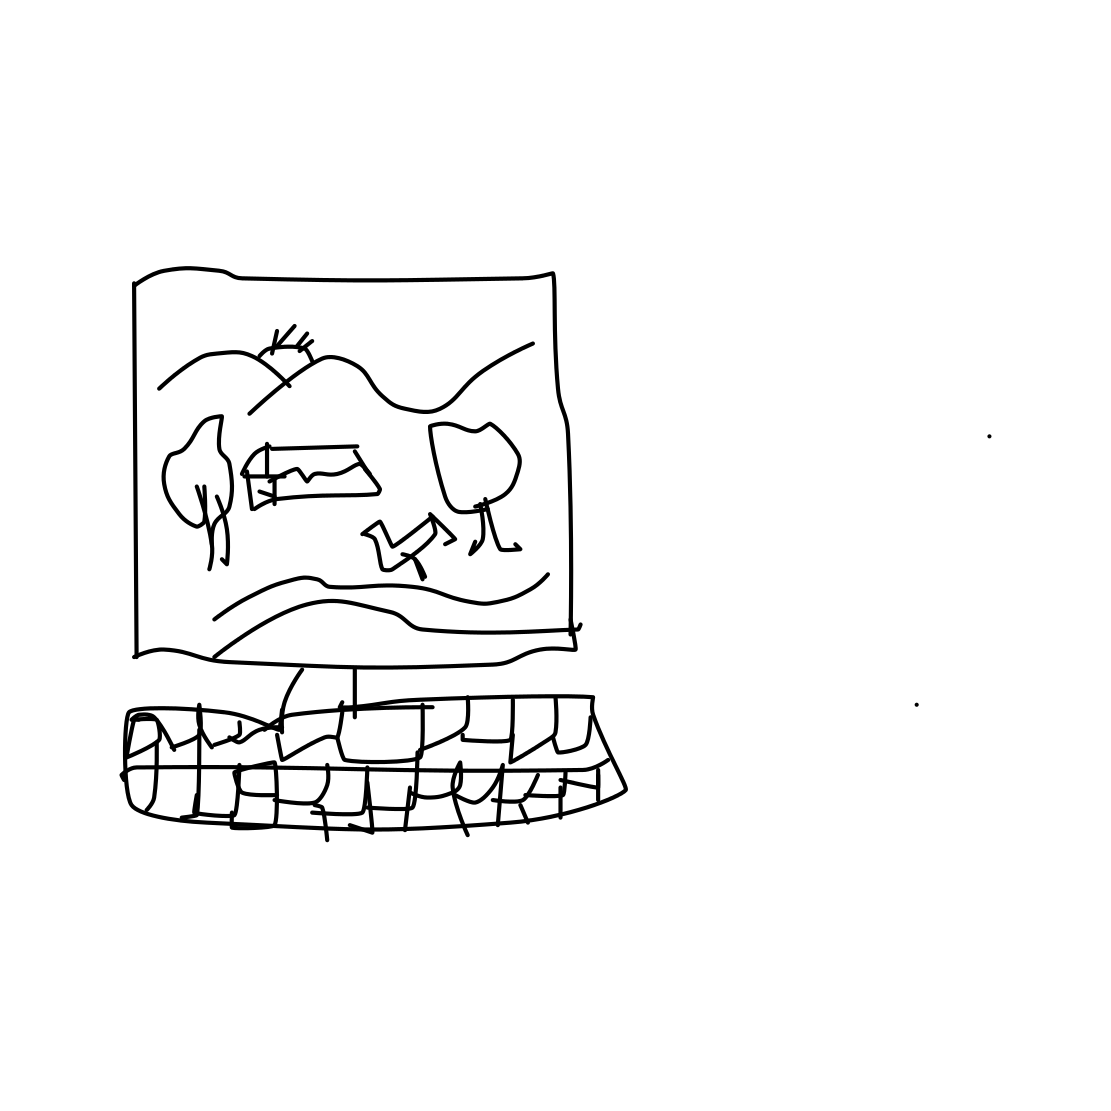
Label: laptop